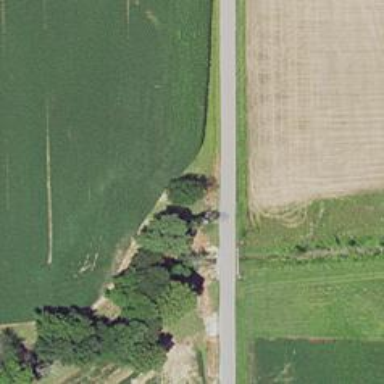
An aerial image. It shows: Tertiary road with bridge.